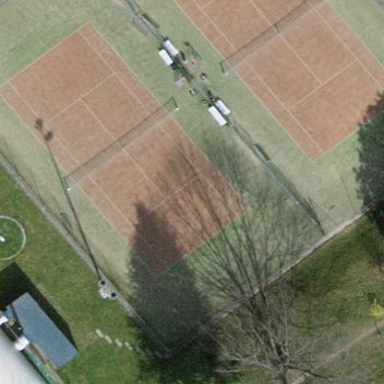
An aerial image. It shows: Tennis court on pitch.